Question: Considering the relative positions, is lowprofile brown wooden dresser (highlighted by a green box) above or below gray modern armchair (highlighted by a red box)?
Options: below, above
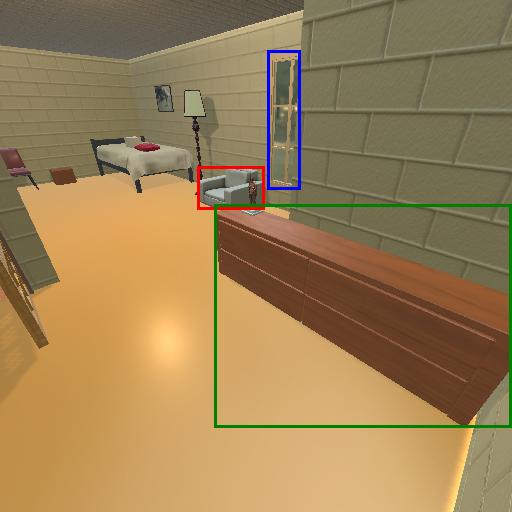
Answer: below